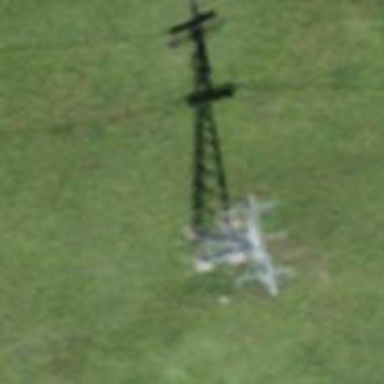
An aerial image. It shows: Pylon for aerialway.